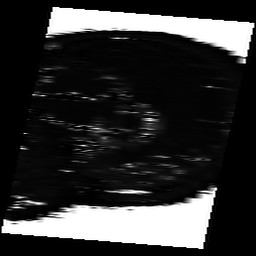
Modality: T2map
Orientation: sagittal
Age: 57
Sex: female
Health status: ill